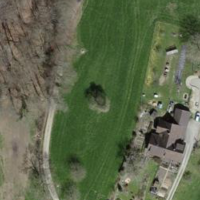
EUNIS habitat code: 52
Species observed at this site:
Fagopyrum esculentum